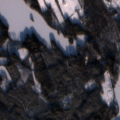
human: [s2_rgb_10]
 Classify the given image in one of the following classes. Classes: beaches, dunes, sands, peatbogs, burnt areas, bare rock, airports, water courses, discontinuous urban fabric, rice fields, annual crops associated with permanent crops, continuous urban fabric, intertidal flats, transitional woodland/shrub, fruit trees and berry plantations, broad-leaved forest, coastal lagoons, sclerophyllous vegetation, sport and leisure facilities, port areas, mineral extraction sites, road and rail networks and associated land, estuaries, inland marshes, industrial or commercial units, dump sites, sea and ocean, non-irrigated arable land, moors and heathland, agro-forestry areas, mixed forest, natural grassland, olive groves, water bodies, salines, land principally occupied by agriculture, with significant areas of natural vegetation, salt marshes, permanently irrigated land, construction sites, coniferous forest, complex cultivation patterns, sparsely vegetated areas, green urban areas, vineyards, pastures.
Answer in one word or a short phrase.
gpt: land principally occupied by agriculture, with significant areas of natural vegetation, coniferous forest, mixed forest, water bodies